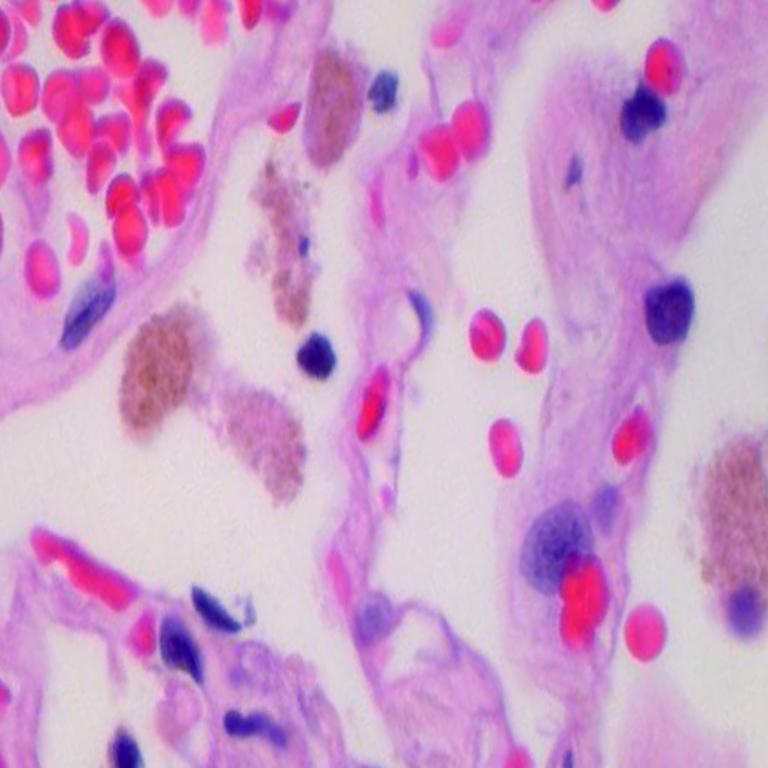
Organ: lung
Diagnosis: benign